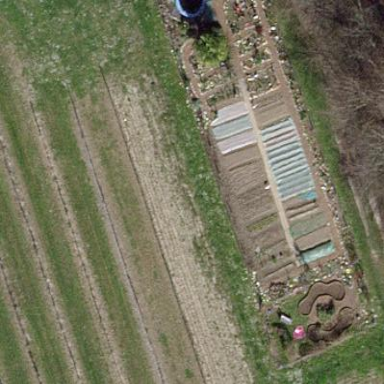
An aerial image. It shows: Allotments area.